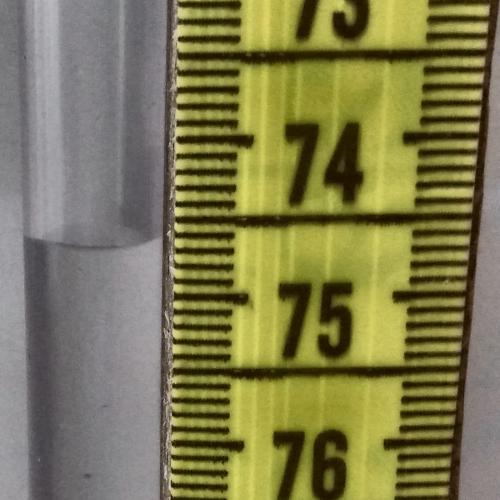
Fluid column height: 74.6 cm